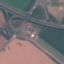
Land use / land cover: Highway